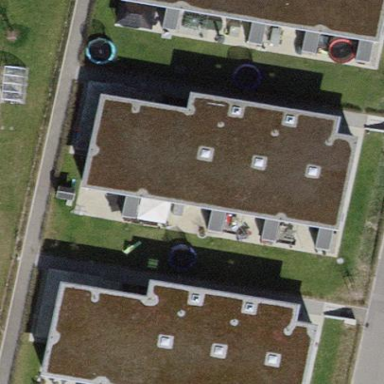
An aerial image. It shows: Building with flat roof.